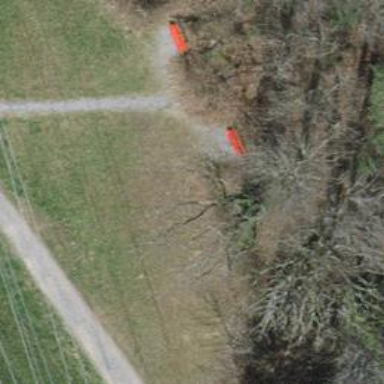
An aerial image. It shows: Red bench.